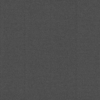
Label: dusty